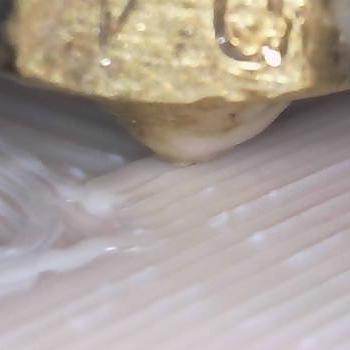
Flow rate: 149%